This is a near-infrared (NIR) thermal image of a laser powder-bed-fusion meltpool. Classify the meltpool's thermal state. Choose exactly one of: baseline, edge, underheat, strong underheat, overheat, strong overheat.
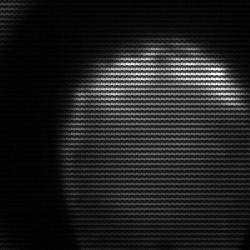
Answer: edge